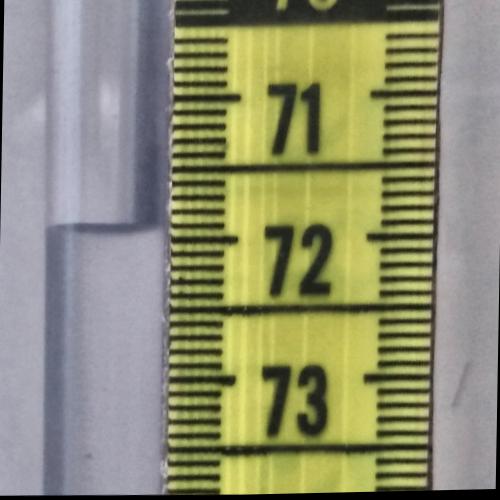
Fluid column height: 71.9 cm